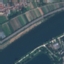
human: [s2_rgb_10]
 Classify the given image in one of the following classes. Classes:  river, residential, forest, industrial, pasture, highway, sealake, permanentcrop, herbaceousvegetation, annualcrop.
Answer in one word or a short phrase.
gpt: River